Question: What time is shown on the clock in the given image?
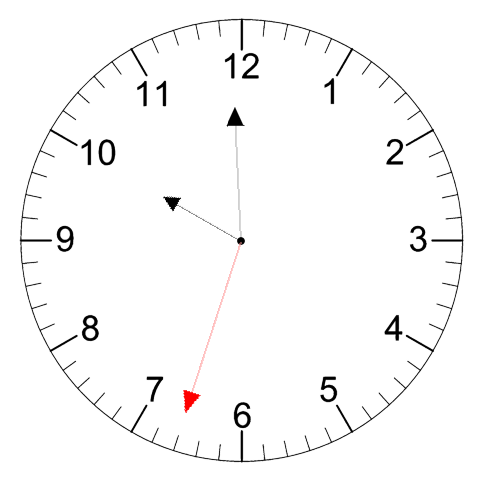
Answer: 09:59:33